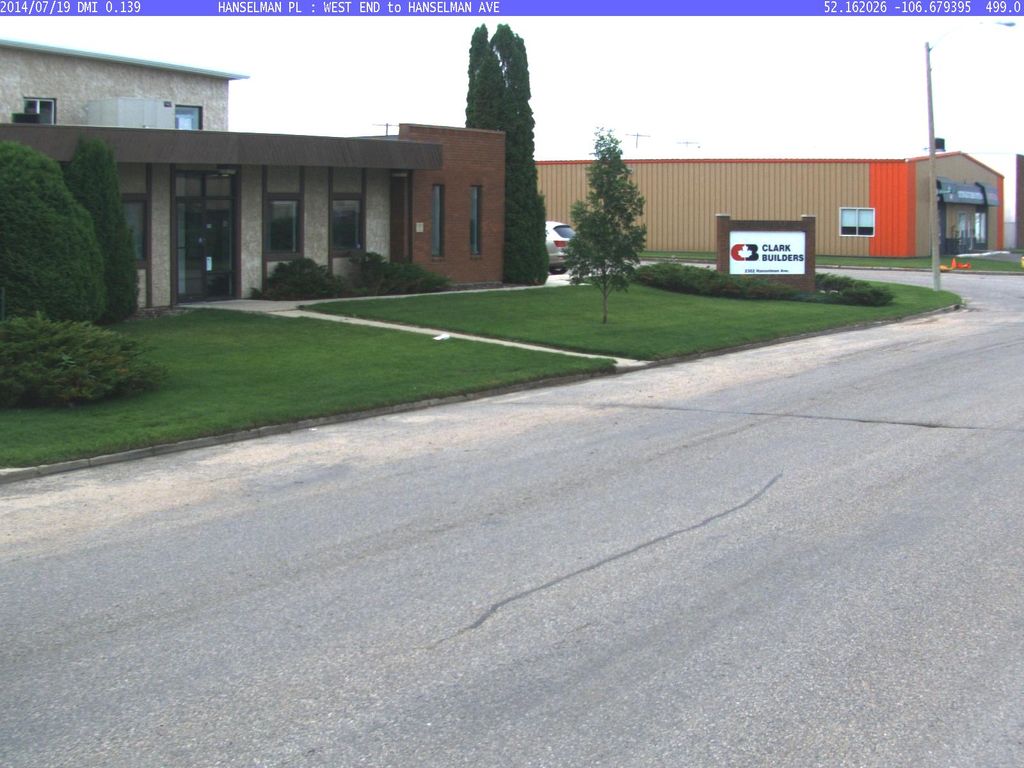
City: saskatoon